Field crop: maize
Growth stage: 2
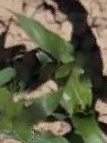
Species: maize